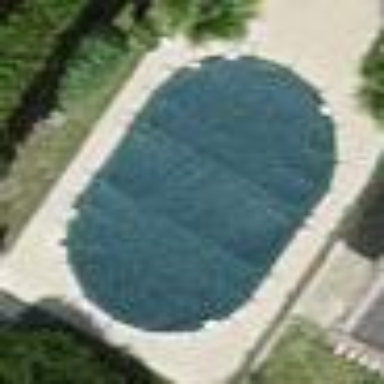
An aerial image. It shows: Swimming pool located in leisure land.